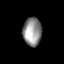
Tissue: lung
Cell type: Fibroblasts
Senescence score: 0.552
Nuclear area (px): 521
Mean DAPI intensity: 143.119